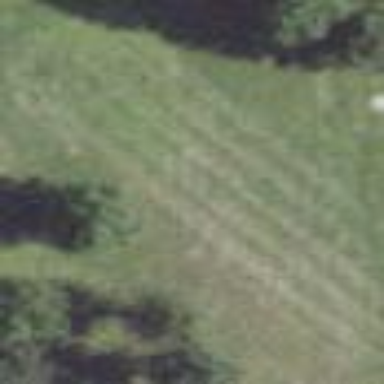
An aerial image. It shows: Scenic golf fairway.